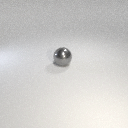
large gray metal sphere